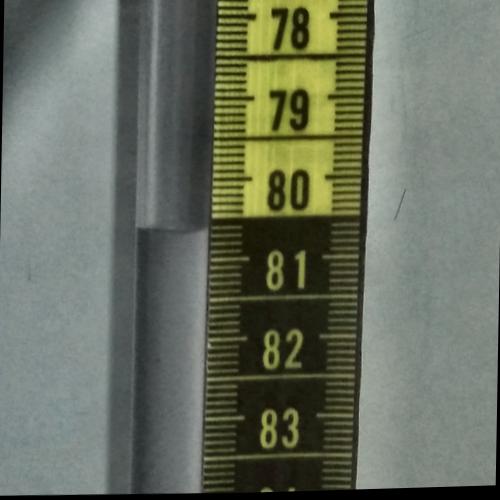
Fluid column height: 80.6 cm